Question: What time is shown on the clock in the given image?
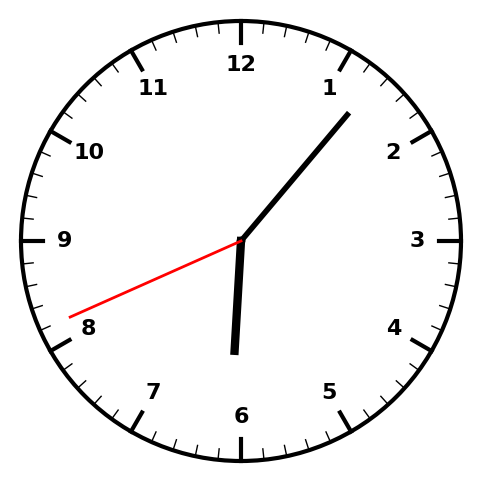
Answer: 06:06:41